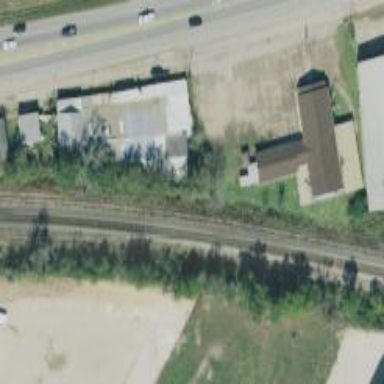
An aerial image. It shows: Railway siding with rails.